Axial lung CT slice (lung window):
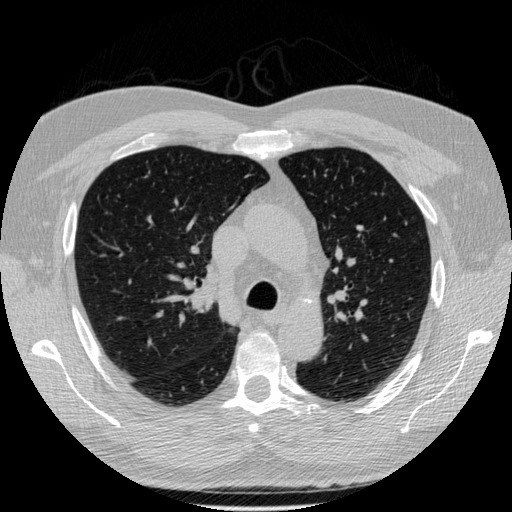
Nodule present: no